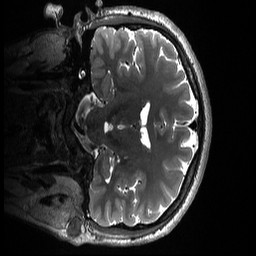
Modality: T2w
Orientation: coronal
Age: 21